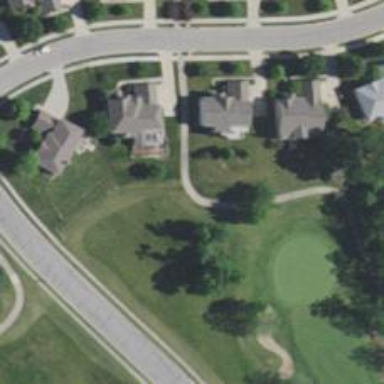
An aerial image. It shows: Golf path made of asphalt.